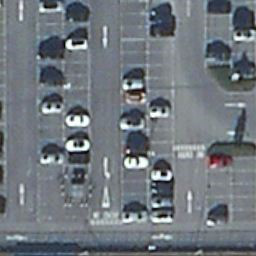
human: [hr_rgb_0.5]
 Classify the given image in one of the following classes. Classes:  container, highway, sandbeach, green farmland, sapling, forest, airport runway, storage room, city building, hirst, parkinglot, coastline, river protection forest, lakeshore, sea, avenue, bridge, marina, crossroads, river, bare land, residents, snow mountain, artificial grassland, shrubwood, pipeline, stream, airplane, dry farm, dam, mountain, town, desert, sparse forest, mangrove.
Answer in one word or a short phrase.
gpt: parkinglot